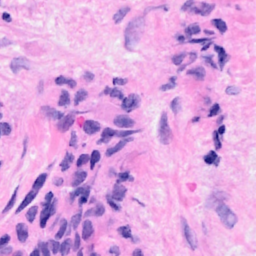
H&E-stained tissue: Breast